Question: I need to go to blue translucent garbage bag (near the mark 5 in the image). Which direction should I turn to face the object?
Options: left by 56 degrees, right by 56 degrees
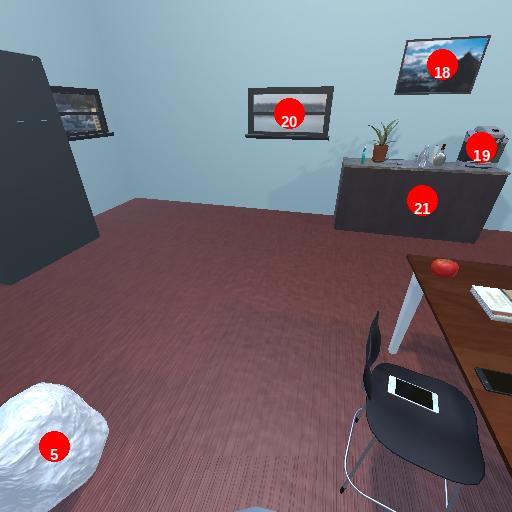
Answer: left by 56 degrees